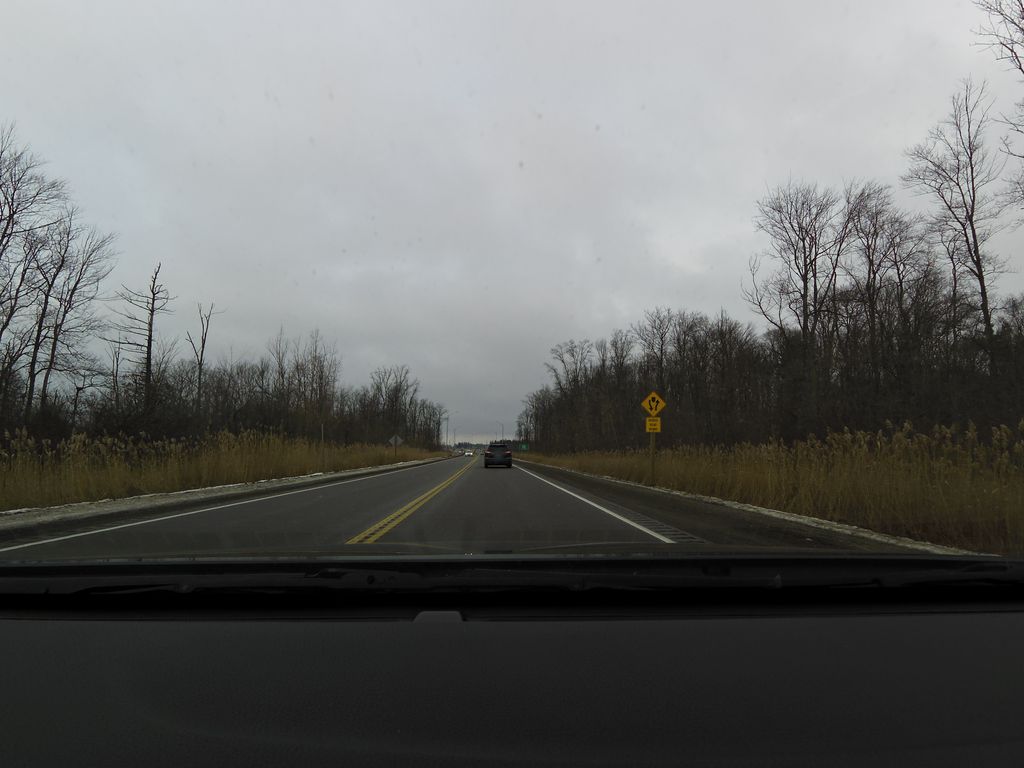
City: hamilton